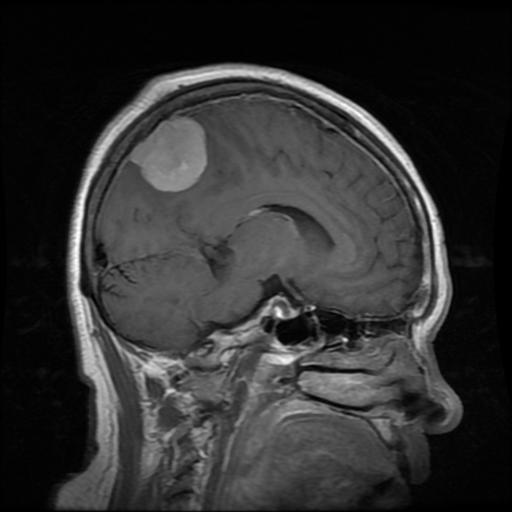
Label: meningioma